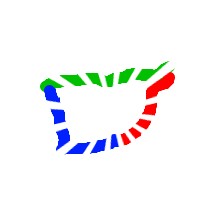
Shape: trapezoid